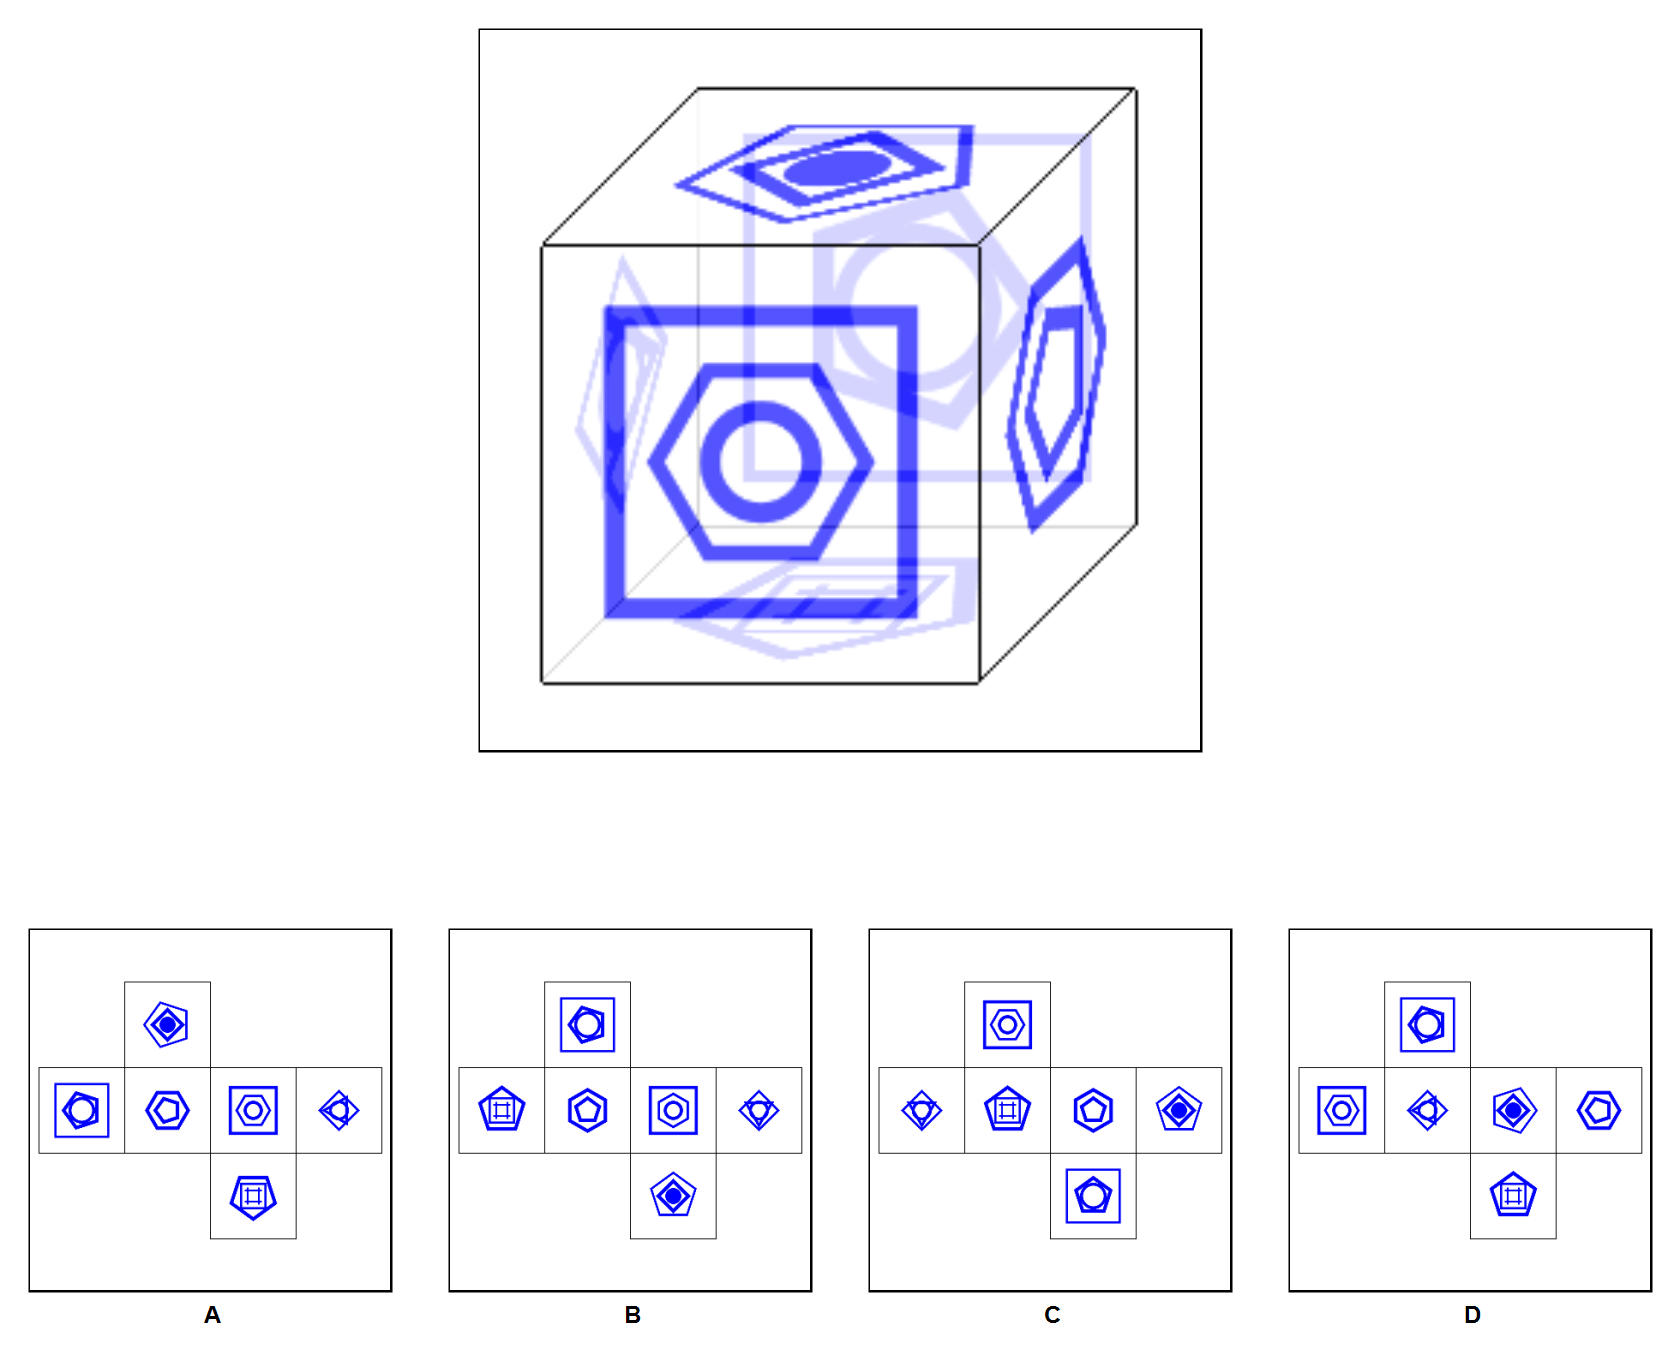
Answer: C